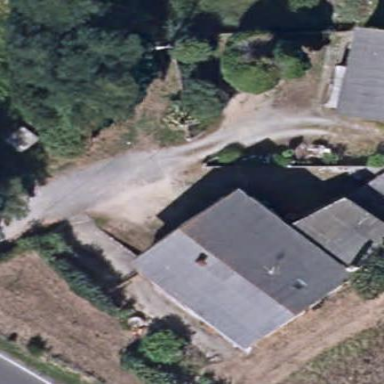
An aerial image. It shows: Simple and straightforward house.